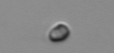
Label: nanoplankton_mix